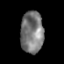
Tissue: prostate
Cell type: Epithelial cells
Senescence score: 0.3506
Nuclear area (px): 934
Mean DAPI intensity: 121.1